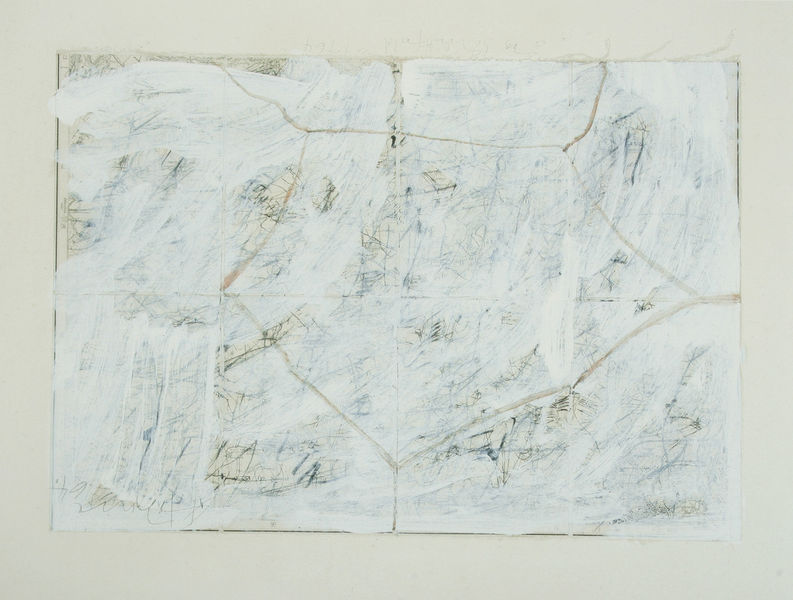
Titel: das Schnittfeld - Kartographische Zeichnung
Künstler: Gerhard Hoehme
Standort: Düsseldorf
Institution: Gerhard und Magarete Hoehme-Stiftung
Schlagwörter: blau, braun, grau, hell, schwarz, weiss, zeichnung, blatt, zart, hellblau, papier, moderne, abstrakt, modern, farbe, formen, grafik, graphik, linien, weis, striche, abstraktion, frottage, linie, kohle, form, bleistift, waben, netz, lasur, buntstift, mischtechnik, skizzenhaft, übermalung, grundiert, braun-blauer bleistift, erweiterter kunstbegriff, feldeinteilung, kaschiert, papiereinteilung, rainer, schwammtechnik, verdünnte weiße farbe